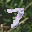
Label: 7